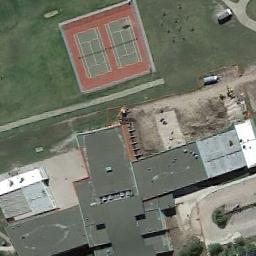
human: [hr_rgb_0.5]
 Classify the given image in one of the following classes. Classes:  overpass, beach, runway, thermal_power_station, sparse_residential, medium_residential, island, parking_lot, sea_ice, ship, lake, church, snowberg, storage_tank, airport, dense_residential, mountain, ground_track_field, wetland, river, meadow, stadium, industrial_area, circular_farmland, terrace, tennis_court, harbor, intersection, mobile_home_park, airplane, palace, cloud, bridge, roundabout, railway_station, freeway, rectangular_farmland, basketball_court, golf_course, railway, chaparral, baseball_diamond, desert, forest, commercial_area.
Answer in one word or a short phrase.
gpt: tennis_court